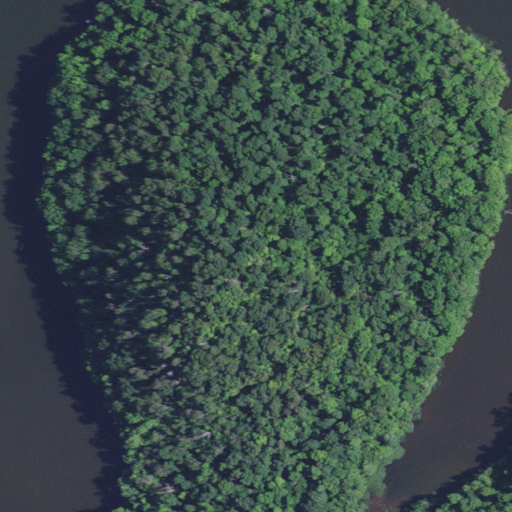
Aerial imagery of mountain in Kentucky named Pine Knob containing deciduous forest, open water, mixed forest, evergreen forest, and herbaceous wetlands